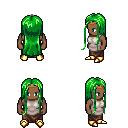
a pixel art fantasy rpg character, male body template, human, dark skin, white tunic, robe skirt, green extra-long hairstyle, bronze tiara, gold boots, four views (front, back, left, right), 2x2 character sprite sheet, small pixel art, hard edges, no anti-aliasing